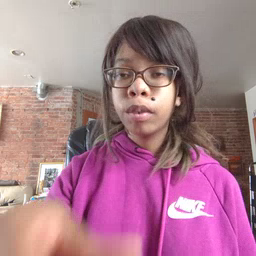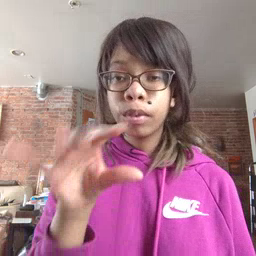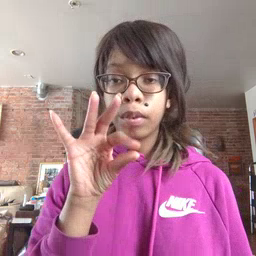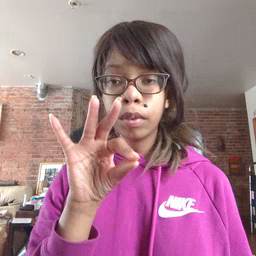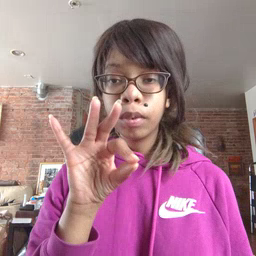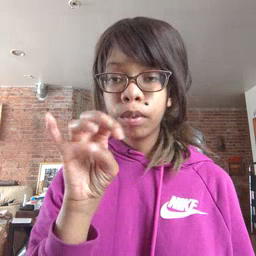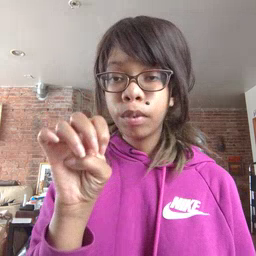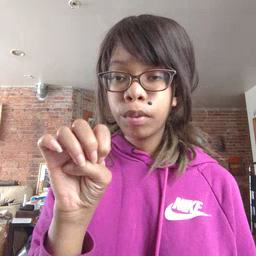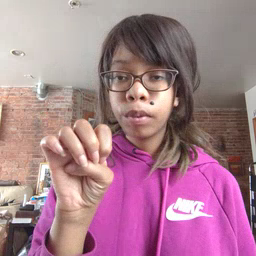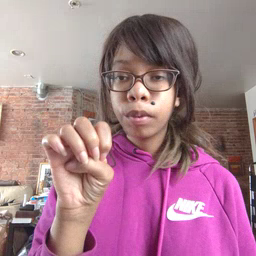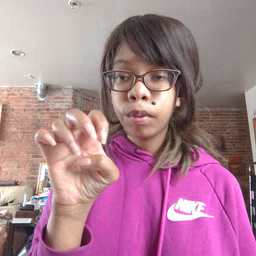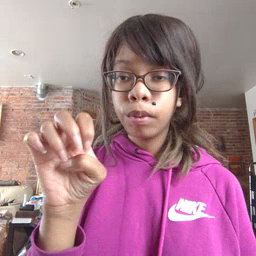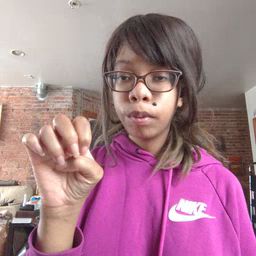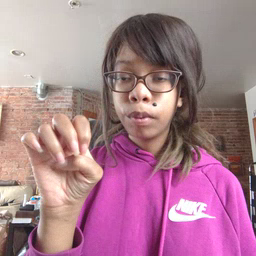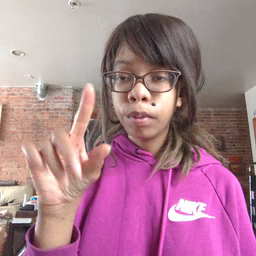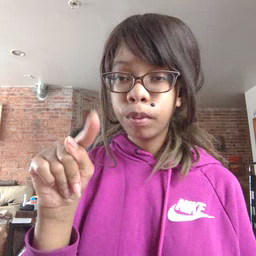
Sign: feet